Question: I have a problem with compiling simple piece of code in PL/SQL. Here comes the code:
'''
DECLARE
zm VARCHAR(20);
BEGIN
SELECT TEA_FIRST_NAME into zm
from students join teachers on STU_TEA_ID = TEA_ID
where STU_ID = (select k.STU_ID from students k where k.STU_FIRST_NAME =
:BLOCK9.TEXT_ITEM11);
END;
'''
When I try to compile this I see that error:

However, when I run this piece of code in SQL Navigator:
'''
SELECT TEA_FIRST_NAME
from students join teachers on STU_TEA_ID = TEA_ID
where STU_ID = (select k.STU_ID from students k where k.STU_FIRST_NAME =
'Lukasz');
'''
it runs fine and returns one record. What is happening?
I am using Oracle Forms 10g (10.1.2.3.0) PL/SQL (10.1.0.5.0). Database version 11.2.0.3.0
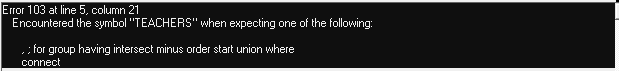
Answer: From the error it appears to be interpreting the keyword 'join' as a table alias, which is odd and maybe implies you're using a version that pre-dates Oracle adding ANSI joins - I don't use Forms so I don't know how old that would have to be. You can run the same anonymous block in your non-Forms client to see that it should work.
Explicitly aliasing the tables to remove the confusion:
'''
DECLARE
zm VARCHAR(20);
BEGIN
SELECT TEA_FIRST_NAME into zm
from students s join teachers t on s.STU_TEA_ID = t.TEA_ID
where STU_ID = (select k.STU_ID from students k where k.STU_FIRST_NAME =
:BLOCK9.TEXT_ITEM11);
END;
'''
... but as it doesn't seem to understand 'join' it still won't like that. If it really is that old then you might have to revert to the old join syntax:
'''
DECLARE
zm VARCHAR(20);
BEGIN
SELECT TEA_FIRST_NAME into zm
from students, teachers
where STU_TEA_ID = TEA_ID
and STU_ID = (select k.STU_ID from students k where k.STU_FIRST_NAME =
:BLOCK9.TEXT_ITEM11);
END;
'''
... though aliasing the tables would still make it clearer.